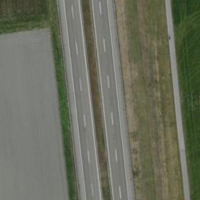
EUNIS habitat code: 57
Species observed at this site:
Milvus milvus